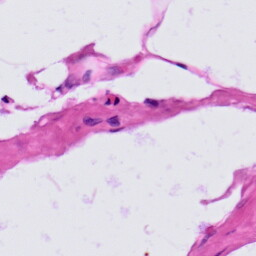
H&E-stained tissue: Prostate